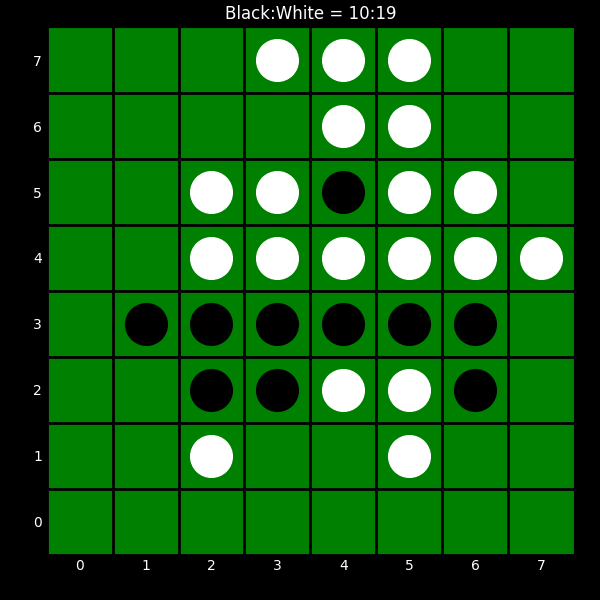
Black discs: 10
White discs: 19